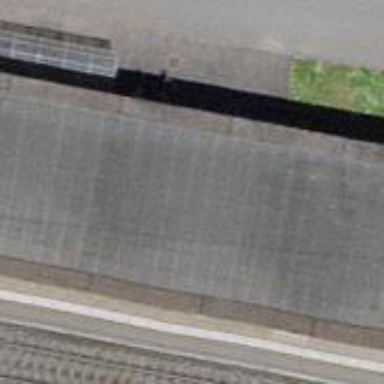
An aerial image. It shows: Footway passing through tunnel.